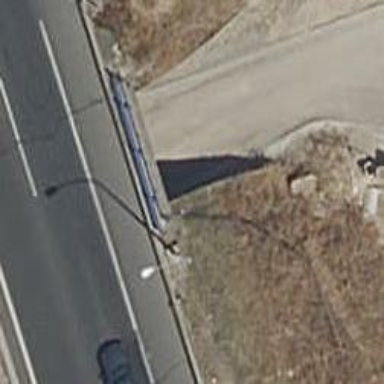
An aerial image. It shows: Jersey barrier wall.